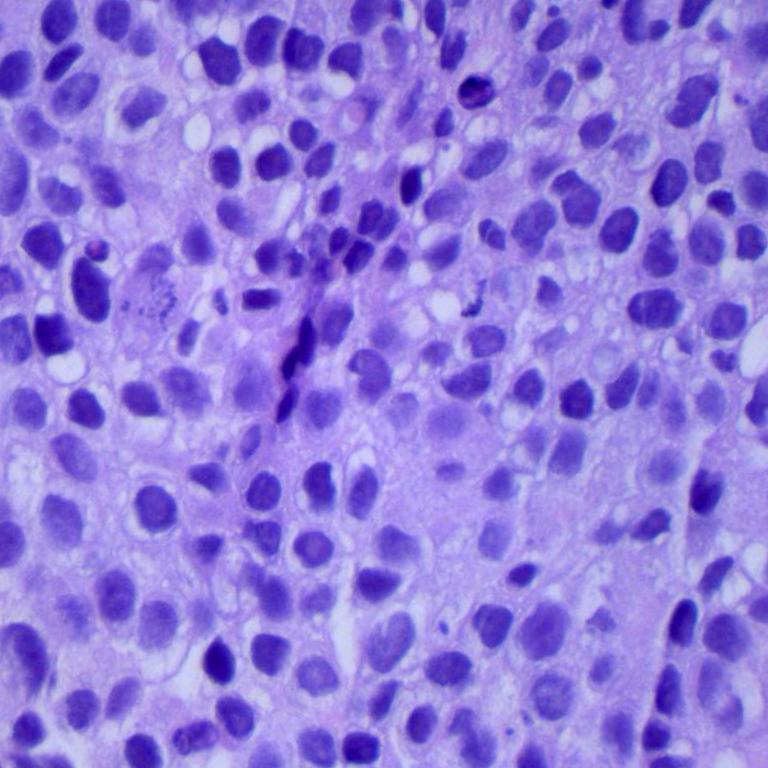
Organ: lung
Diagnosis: squamous carcinomas